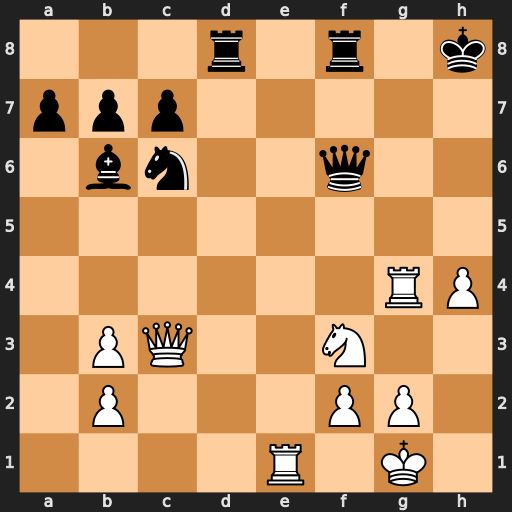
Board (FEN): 3r1r1k/ppp5/1bn2q2/8/6RP/1PQ2N2/1P3PP1/4R1K1
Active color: w
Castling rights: -
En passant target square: -
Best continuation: Re6 Rd6 Rxf6